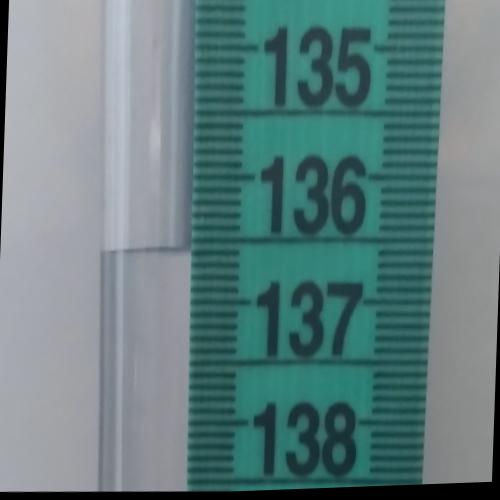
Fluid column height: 136.6 cm